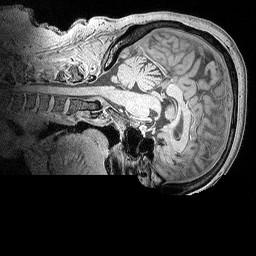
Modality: MP2RAGE
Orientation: sagittal
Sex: female
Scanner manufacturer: siemens
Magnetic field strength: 3 T
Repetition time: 5 s
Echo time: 0.00292 s